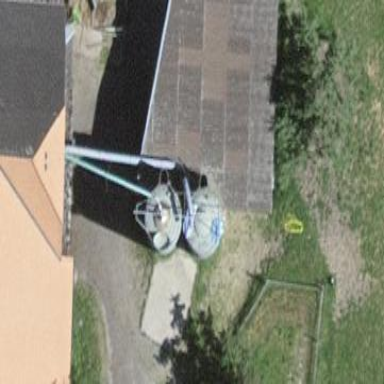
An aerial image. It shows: Shed.